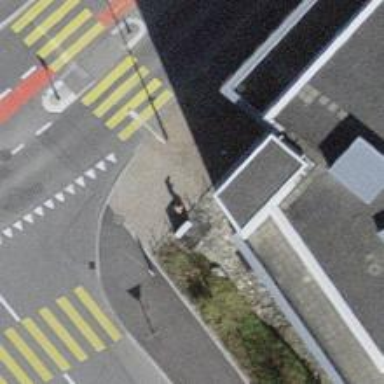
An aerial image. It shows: Cobblestone footway.